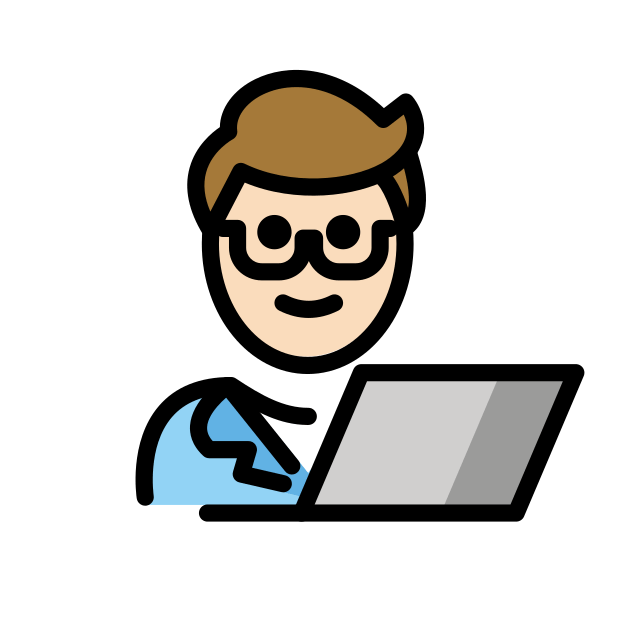
man technologist: light skin tone